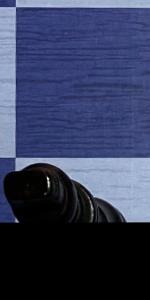
Label: King_Black